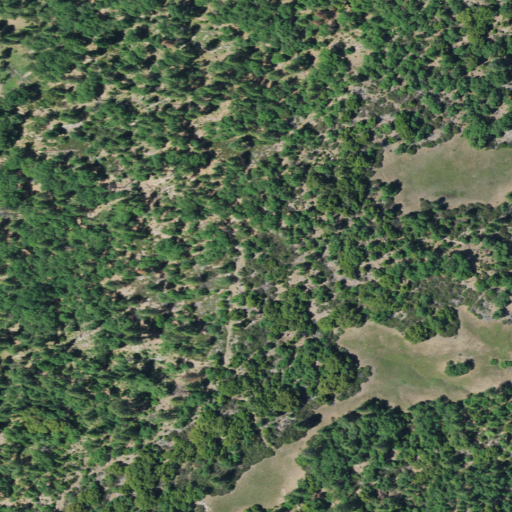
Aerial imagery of ridge(s) in California named Newhouse Ridge containing grassland, open development, shrub, mixed forest, evergreen forest, and deciduous forest